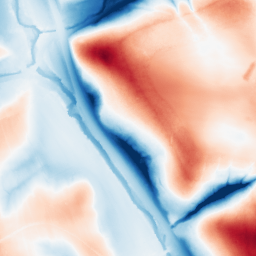
Category: edge_preserving
Decomposition family: guided
Decomposition parameters: radius: 32
eps: 1
Upsampling method: quartic
Upsampling parameters: scale: 8
Upsampling scale: 8